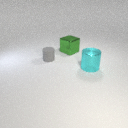
large green metal cube behind large cyan metal cylinder